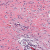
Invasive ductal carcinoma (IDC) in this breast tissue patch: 1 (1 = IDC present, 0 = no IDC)